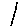
Label: line